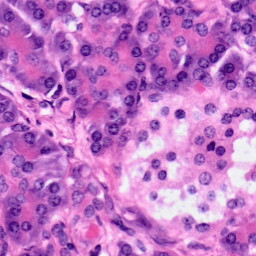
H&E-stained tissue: Pancreatic